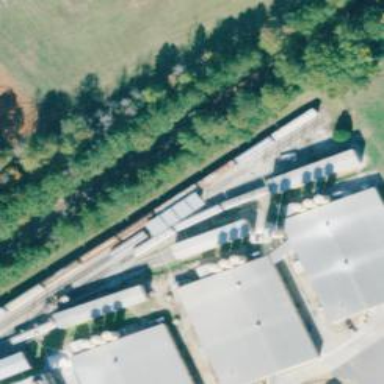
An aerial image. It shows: Rail spur service.